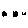
Label: star